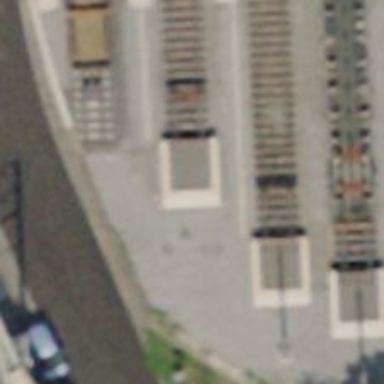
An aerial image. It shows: Railway buffer stop.